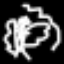
Label: angel